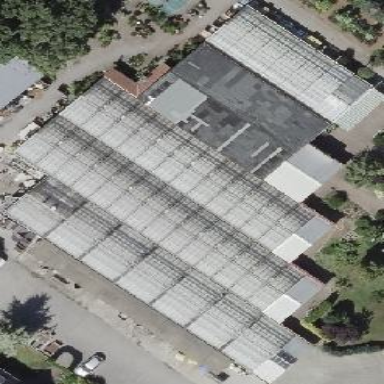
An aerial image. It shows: Garden center housed in greenhouse.